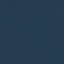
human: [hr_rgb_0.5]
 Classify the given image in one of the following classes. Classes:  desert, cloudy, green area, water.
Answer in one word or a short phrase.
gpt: water